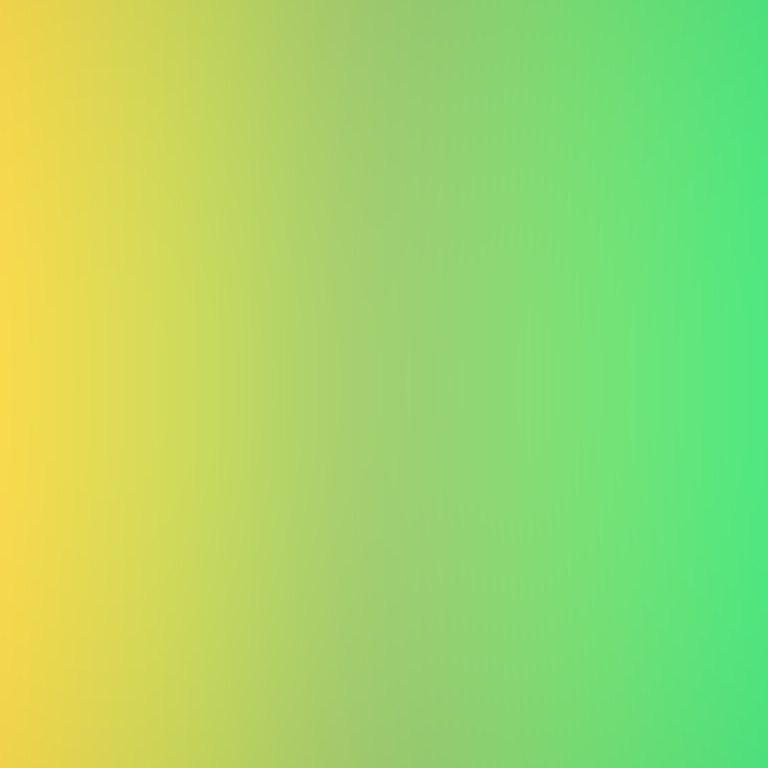
Abstract light effect, smooth gradient from yellow to green, calm atmosphere, soft glow, no room, no furniture, no objects.